Aerial crown-view tile of a tropical tree (Barro Colorado Island, Panama), acquired 20250818:
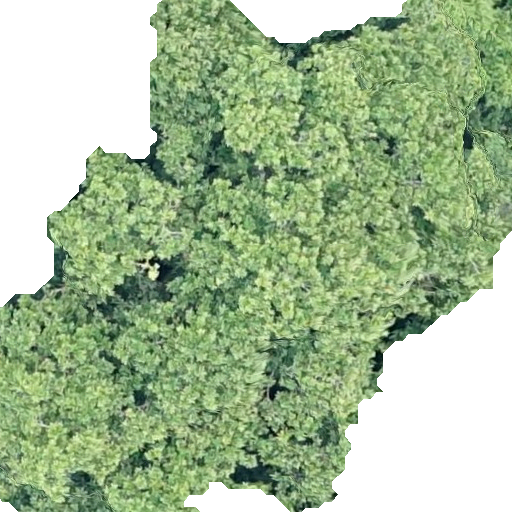
Species: Anacardium excelsum
GBIF accepted scientific name: Anacardium excelsum
Crown area: 301.234 m²